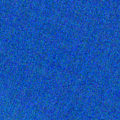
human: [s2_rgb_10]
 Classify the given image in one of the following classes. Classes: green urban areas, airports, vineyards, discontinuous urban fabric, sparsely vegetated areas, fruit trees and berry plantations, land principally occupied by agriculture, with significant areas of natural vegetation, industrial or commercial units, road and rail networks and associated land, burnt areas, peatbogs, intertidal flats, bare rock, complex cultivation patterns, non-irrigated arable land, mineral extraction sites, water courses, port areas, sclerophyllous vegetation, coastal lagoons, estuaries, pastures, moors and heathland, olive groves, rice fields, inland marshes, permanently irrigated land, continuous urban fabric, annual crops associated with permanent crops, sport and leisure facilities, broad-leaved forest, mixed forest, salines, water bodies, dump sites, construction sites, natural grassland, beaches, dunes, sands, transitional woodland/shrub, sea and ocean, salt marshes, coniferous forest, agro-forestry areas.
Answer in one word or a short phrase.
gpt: sea and ocean